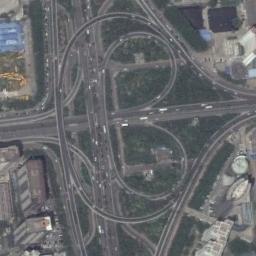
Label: overpass